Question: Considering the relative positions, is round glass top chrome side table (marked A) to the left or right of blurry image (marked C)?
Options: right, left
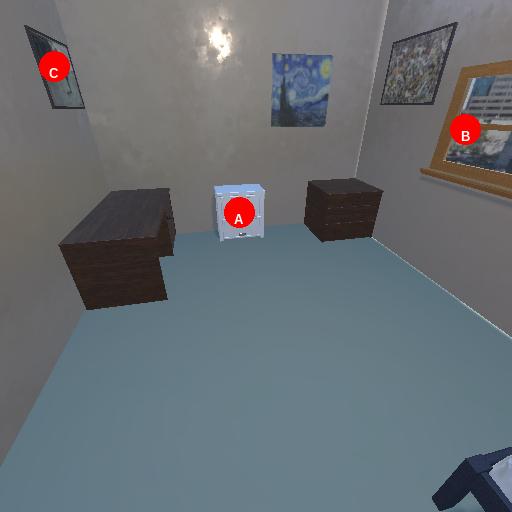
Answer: right